Question: I have a problem with Docker running the nanoserver.
My environment: I Installed docker on a Win10 (developer build from microsoft) Virtual Machine (cause host is still Win7 with no default Docker support because of Hyper-V). I installed docker on the virgin image so no 3rd-party programs can cause the error. I also have already checked if Hyper-V is enabled.
But I think this Screenshot says everything:

Also Googled the problem, but everything i found wasn't in a Docker context.
FYI: I want to use the Docker container for running a network rendering slave which should only see one cpu core (for licensing reasons), maybe someone has another option for this.
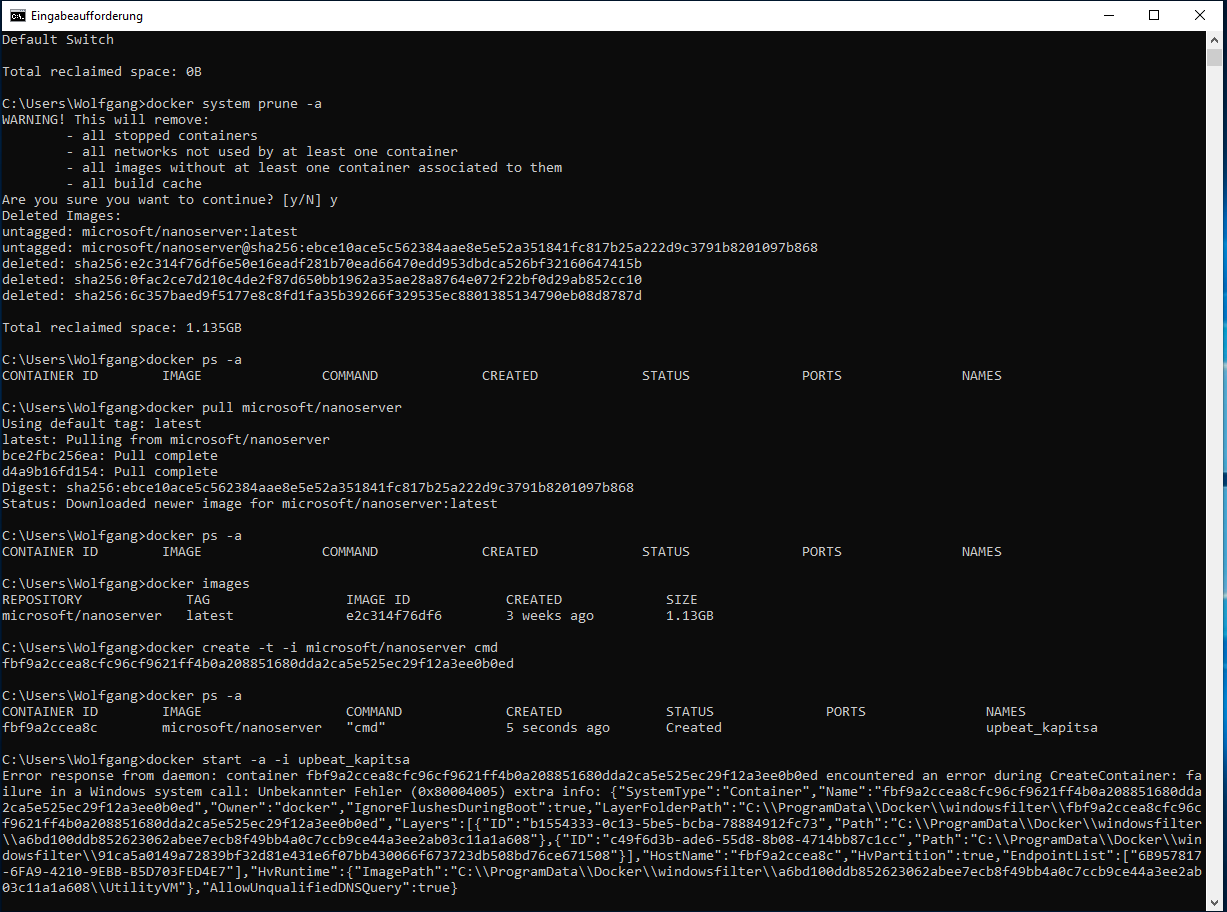
Answer: so you are trying to run Docker on Windows 10 which is a VM on Windows 7? I suppose this is not possible. You are trying to run a virtualization platform inside a virtualized Host (your Windows 10 machine). This nested virtualization is not supported by Windows 7 afaik.
Nested virtualization is supported on Windows 10 Build 10565 and later (this must be your virtualization host).
Have you tried to create and run a Hyper-V VM inside that Windows 10 VM? this will also fail.